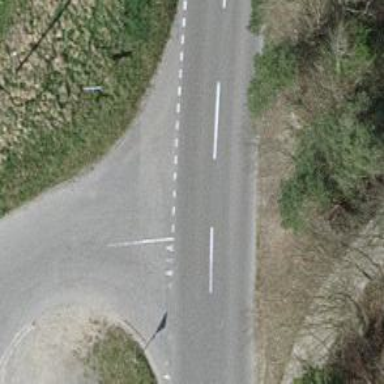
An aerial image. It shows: Road with "give way" sign.